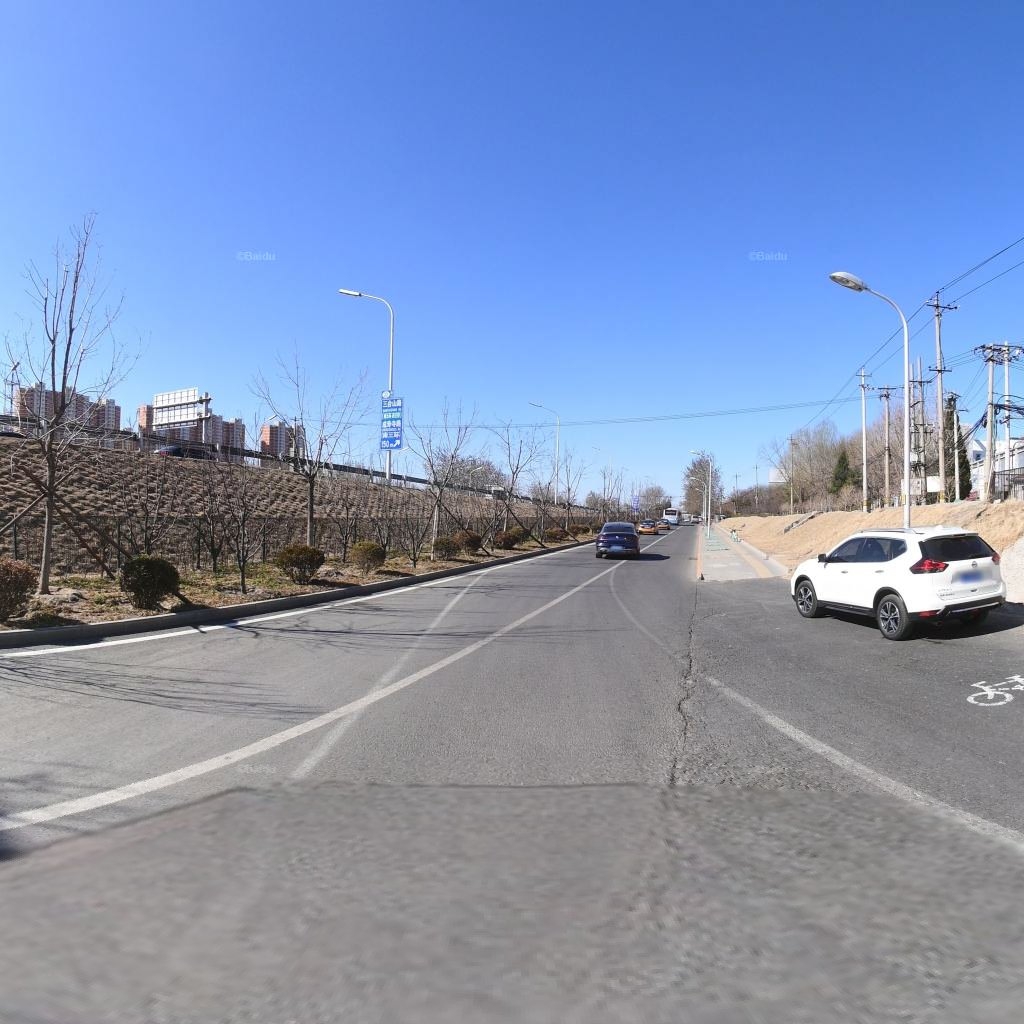
Region: Chaoyang
Road damage annotations: longitudinal crack